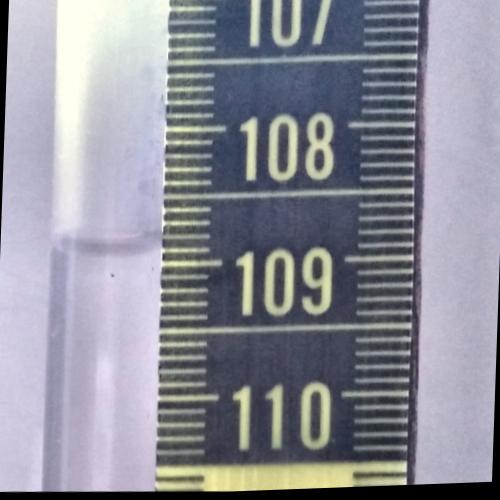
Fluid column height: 108.9 cm